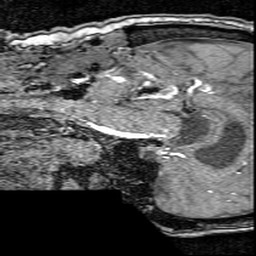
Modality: angio
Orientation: sagittal
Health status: ill
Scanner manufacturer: siemens
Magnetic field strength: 3 T
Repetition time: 0.022 s
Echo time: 0.00395 s